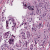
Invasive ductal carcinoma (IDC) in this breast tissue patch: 1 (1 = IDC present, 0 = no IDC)